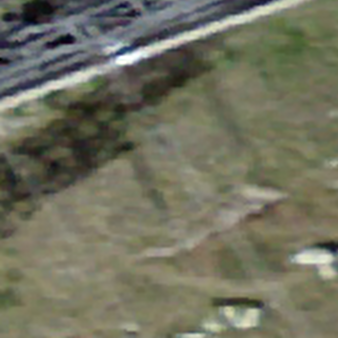
Label: other